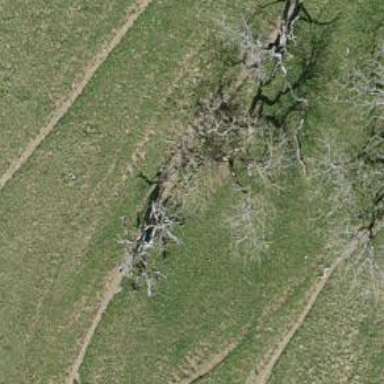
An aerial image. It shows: Beautiful tree in nature.